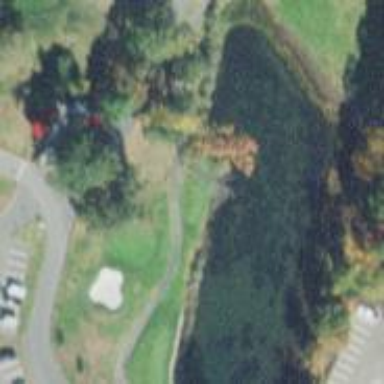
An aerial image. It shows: Water hazard in golf course. The hazard is natural water feature.